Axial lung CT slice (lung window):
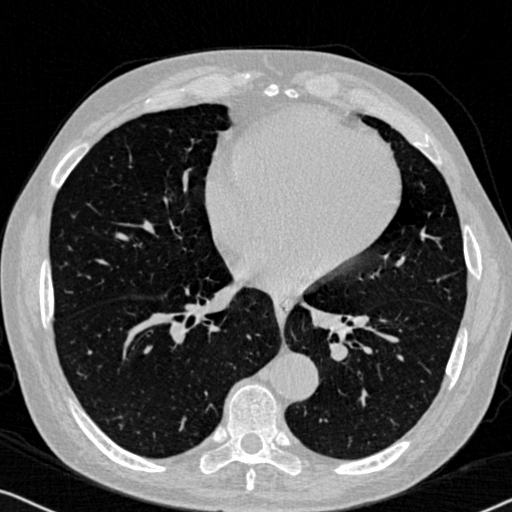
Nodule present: no